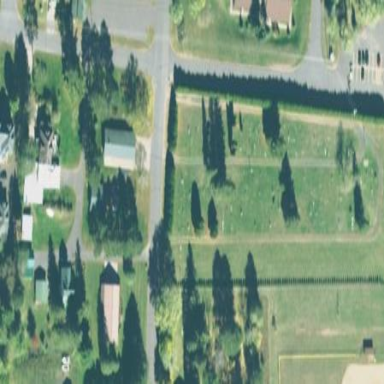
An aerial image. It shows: Cemetery.